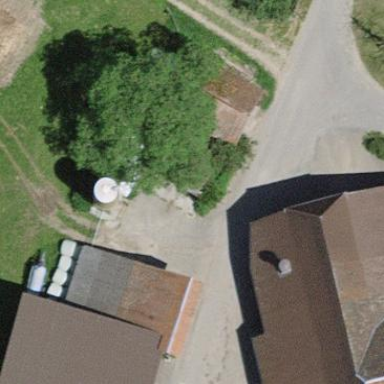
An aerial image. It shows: Garage.